Question: i've got a window with 2 tabs each tab contain a Scrollviewer with same exact properties
'''
<ScrollViewer VerticalScrollBarVisibility="Auto" HorizontalAlignment="Stretch" VerticalAlignment="Stretch" CanContentScroll="False">
<Grid HorizontalAlignment="Stretch" VerticalAlignment="Stretch">
<Grid.RowDefinitions>
<RowDefinition Height="Auto" />
<RowDefinition Height="*" />
</Grid.RowDefinitions>
</Grid>
</ScrollViewer>
'''
the difference now :
First Tab :
the grid row 0 contain a '<WrapPanel>' with couple '<StackPanel>' inside where all controls are
the grid row 1 contain a '<DataGrid>' that fill the rest and has a minimum height
Second Tab :
the grid row 0 contain a 'WrapPanel' with couple '<DockPanel>' inside where all controls are
the grid row 1 contain a '<DataGrid>' that fill the rest and has a minimum height
The issue :
when i open the window there is too much control to be viewed all at once so scroll bar or the '<ScrollViewer>' appear and this is perfect. BUT for some awkward reason the second tab the scroll bar is NOT at the top but like a bit more than 3/4 down the window. I wonder if anyone ha that issue before and might know what i forgot there ?
what i've tried :
- named the '<ScrollViewer>' in question and call on the form load 'MyScroll.ScrollToTop();' didn't work but i guess it's because the control doesn't exist yet.- I tried adding the 'GotFocus' event to the '<TabItem>' but this baby get triggered every time i also click a control within it. I actually found that funny when i first click a '<ComboBox>' towards the end of the window.
After trying all that i found that starting on top when the '<ScrollViewer>' is fist viewed is what i want and wondering if there is a way to do this or if i am missing something.
Secondly i actually would like the '<ScrollViewer>' to scroll back to top when the person navigate the '<TabItem>' my little go to top bug made me realize that i actually like that.
User will rarely use more than 2 Tabs on that window so insanely perfomant solution not required
Edit :
I've found something. if i scroll back up my problematic tab and then witch o another tab and come back, the scroll return EXACTLY where it was bugged at.
Note that i have no events anywhere just simple bindings on for selected value of combobox and text box. o yeah and datasource for the grid but empty for both tab at this time.
I have 4 windows with the EXACT same formatting and only 1 tab out of 12 do that.
Edit #2 : here the full xaml
'''
<syncfusion:ChromelessWindow x:Class="prjSelection.Crating.frmCratingWestManufacturers"
xmlns="http://schemas.microsoft.com/winfx/2006/xaml/presentation"
xmlns:x="http://schemas.microsoft.com/winfx/2006/xaml"
xmlns:local="clr-namespace:prjSelection.Crating"
Title="West Crating" Height="640" Width="1024"
UseNativeChrome="True"
xmlns:syncfusion="http://schemas.syncfusion.com/wpf"
syncfusion:SkinStorage.VisualStyle="Metro" ShowActivated="True" WindowStartupLocation="CenterScreen">
<Grid>
<Grid Name="grdOverlay" HorizontalAlignment="Stretch" VerticalAlignment="Stretch" Background="Transparent" Panel.ZIndex="99999999" Visibility="Hidden" MinWidth="150" MinHeight="200">
<Rectangle HorizontalAlignment="Stretch" VerticalAlignment="Stretch" Fill="White" Opacity="0.8"></Rectangle>
<StackPanel HorizontalAlignment="Center" VerticalAlignment="Center">
<Label HorizontalAlignment="Stretch" VerticalAlignment="Center" Content="Running Selection" FontSize="18" FontWeight="Bold"></Label>
<syncfusion:SfBusyIndicator AnimationType="Gear" HorizontalAlignment="Stretch" VerticalAlignment="Stretch" ViewboxHeight="150" ViewboxWidth="150" VerticalContentAlignment="Center" />
</StackPanel>
</Grid>
<syncfusion:TabControlExt BorderThickness="0,2,0,0" Name="tab1" AllowDrop="False" Background="White" EnableLabelEdit="False" AllowDragDrop="False" CloseButtonType="Hide" DefaultContextMenuItemVisibility="Hidden" SelectOnCreatingNewItem="False" ShowTabItemContextMenu="False" ShowTabListContextMenu="False" SnapsToDevicePixels="True" TabPanelBackground="White" UseLayoutRounding="False" TabScrollButtonVisibility="Auto" TabVisualStyle="None" TabStripPlacement="Top" TabItemSelectedForeground="White" HorizontalAlignment="Stretch" VerticalAlignment="Stretch" HorizontalContentAlignment="Stretch">
<syncfusion:TabItemExt Header="File" Width="150" IconMargin="0" >
<ScrollViewer VerticalScrollBarVisibility="Auto" HorizontalAlignment="Stretch" VerticalAlignment="Stretch" CanContentScroll="False">
<Grid HorizontalAlignment="Stretch" VerticalAlignment="Stretch">
<Grid.RowDefinitions>
<RowDefinition Height="Auto" />
<RowDefinition Height="*" />
</Grid.RowDefinitions>
<WrapPanel Grid.Row="0" HorizontalAlignment="Stretch" VerticalAlignment="Top">
<StackPanel>
<GroupBox Header="File Visual Properties" VerticalContentAlignment="Stretch" VerticalAlignment="Top" Name="grpFileVisualProperties">
<WrapPanel Orientation="Horizontal">
<DockPanel Height="25" LastChildFill="True" Width="220" Margin="2,2,0,0">
<Label Content="File Color" Height="25" Name="lblFileColor" />
<ComboBox DisplayMemberPath="Value" Height="25" ItemsSource="{Binding Path=File.Color}" Name="cboFileColor" SelectedItem="{Binding Path=File.SelectedColor, Mode=TwoWay}" Width="120" DockPanel.Dock="Right" />
<Label />
</DockPanel>
</WrapPanel>
</GroupBox>
<GroupBox Header="File Relative Properties" VerticalContentAlignment="Stretch" VerticalAlignment="Top" Name="grpFileRelativeProperties">
<WrapPanel Orientation="Horizontal">
<DockPanel Height="25" LastChildFill="True" Width="280" Margin="2,2,0,0">
<Label Content="File Type" Height="25" Name="lblFileType" />
<ComboBox DisplayMemberPath="Value" Height="25" ItemsSource="{Binding Path=File.FileType}" Name="cboFileType" SelectedItem="{Binding Path=File.SelectedFileType, Mode=TwoWay}" Width="120" DockPanel.Dock="Right" />
<Label />
</DockPanel>
</WrapPanel>
</GroupBox>
</StackPanel>
</WrapPanel>
<Grid Grid.Row="1" HorizontalAlignment="Stretch" Name="grid2" VerticalAlignment="Stretch">
<Grid.ColumnDefinitions>
<ColumnDefinition Width="1*" />
<ColumnDefinition Width="10" />
<ColumnDefinition Width="Auto" />
</Grid.ColumnDefinitions>
<Button Content="Run Selection" FontSize="20" FontStretch="Normal" Height="46" Name="cmdFileSelection" Padding="0" Width="198.162" Canvas.Left="793.838" Canvas.Top="410" VerticalAlignment="Top" Grid.Column="2" />
<syncfusion:SfDataGrid AllowGrouping="False" AllowResizingColumns="False" AllowSorting="False" ColumnSizer="Auto" FontSize="13" GroupRowSelectionBrush="{x:Null}" ItemsSource="{Binding Path=File.ResultGrid}" Name="grdFileData" NavigationMode="Cell" ShowColumnWhenGrouped="False" VerticalContentAlignment="Stretch" Canvas.Left="898.447" Canvas.Top="462" HorizontalAlignment="Left" Grid.Column="0" MinHeight="120" MinWidth="120" />
</Grid>
</Grid>
</ScrollViewer>
</syncfusion:TabItemExt>
<syncfusion:TabItemExt Header="Box" Width="150" IconMargin="0">
<ScrollViewer VerticalScrollBarVisibility="Auto" HorizontalAlignment="Stretch" VerticalAlignment="Stretch" CanContentScroll="False">
<Grid HorizontalAlignment="Stretch" VerticalAlignment="Stretch">
<Grid.RowDefinitions>
<RowDefinition Height="Auto" />
<RowDefinition Height="*" />
</Grid.RowDefinitions>
<WrapPanel Grid.Row="0" HorizontalAlignment="Stretch" Orientation="Horizontal">
<DockPanel Height="25" Width="375" Margin="2,2,0,0">
<Label Content="Height" Name="lblHeight" Height="25" />
<ComboBox ItemsSource="{Binding Path=Box.Height}" SelectedItem="{Binding Path=Box.SelectedHeight, Mode=TwoWay}" DisplayMemberPath="Value" Name="cboHeight" Width="200" Height="25" DockPanel.Dock="Right" />
<Label />
</DockPanel>
</WrapPanel>
<Grid Grid.Row="1" HorizontalAlignment="Stretch" VerticalAlignment="Stretch">
<Grid.ColumnDefinitions>
<ColumnDefinition Width="1*" />
<ColumnDefinition Width="10" />
<ColumnDefinition Width="Auto" />
</Grid.ColumnDefinitions>
<Button Content="Run Selection" FontSize="20" FontStretch="Normal" Height="46" Name="cmdBoxSelection" Padding="0" Width="198.162" Canvas.Left="793.838" Canvas.Top="410" VerticalAlignment="Top" Grid.Column="2" />
<syncfusion:SfDataGrid AllowGrouping="False" AllowResizingColumns="False" AllowSorting="False" ColumnSizer="Auto" FontSize="13" GroupRowSelectionBrush="{x:Null}" ItemsSource="{Binding Path=Box.ResultGrid}" Name="grdBoxData" NavigationMode="Cell" ShowColumnWhenGrouped="False" VerticalContentAlignment="Stretch" Canvas.Left="898.447" Canvas.Top="462" HorizontalAlignment="Left" Grid.Column="0" MinHeight="120" MinWidth="120" />
</Grid>
</Grid>
</ScrollViewer>
</syncfusion:TabItemExt>
</syncfusion:TabControlExt>
</Grid>
'''

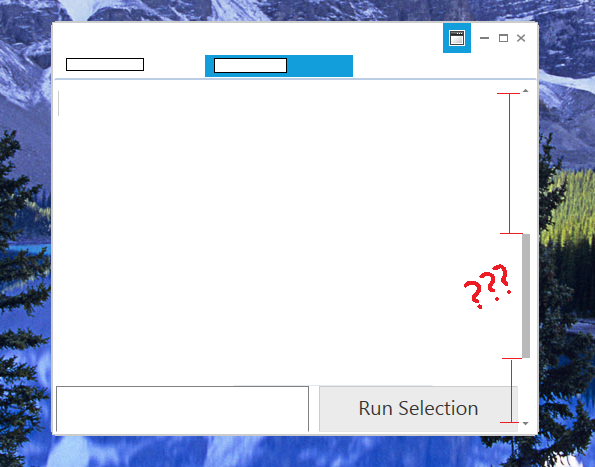
Answer: the solution was to modify the order the XAML was written. WPF focus the first element in the XAML code no matter if it's the last one visually